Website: crate-barrel
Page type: newsletter-management
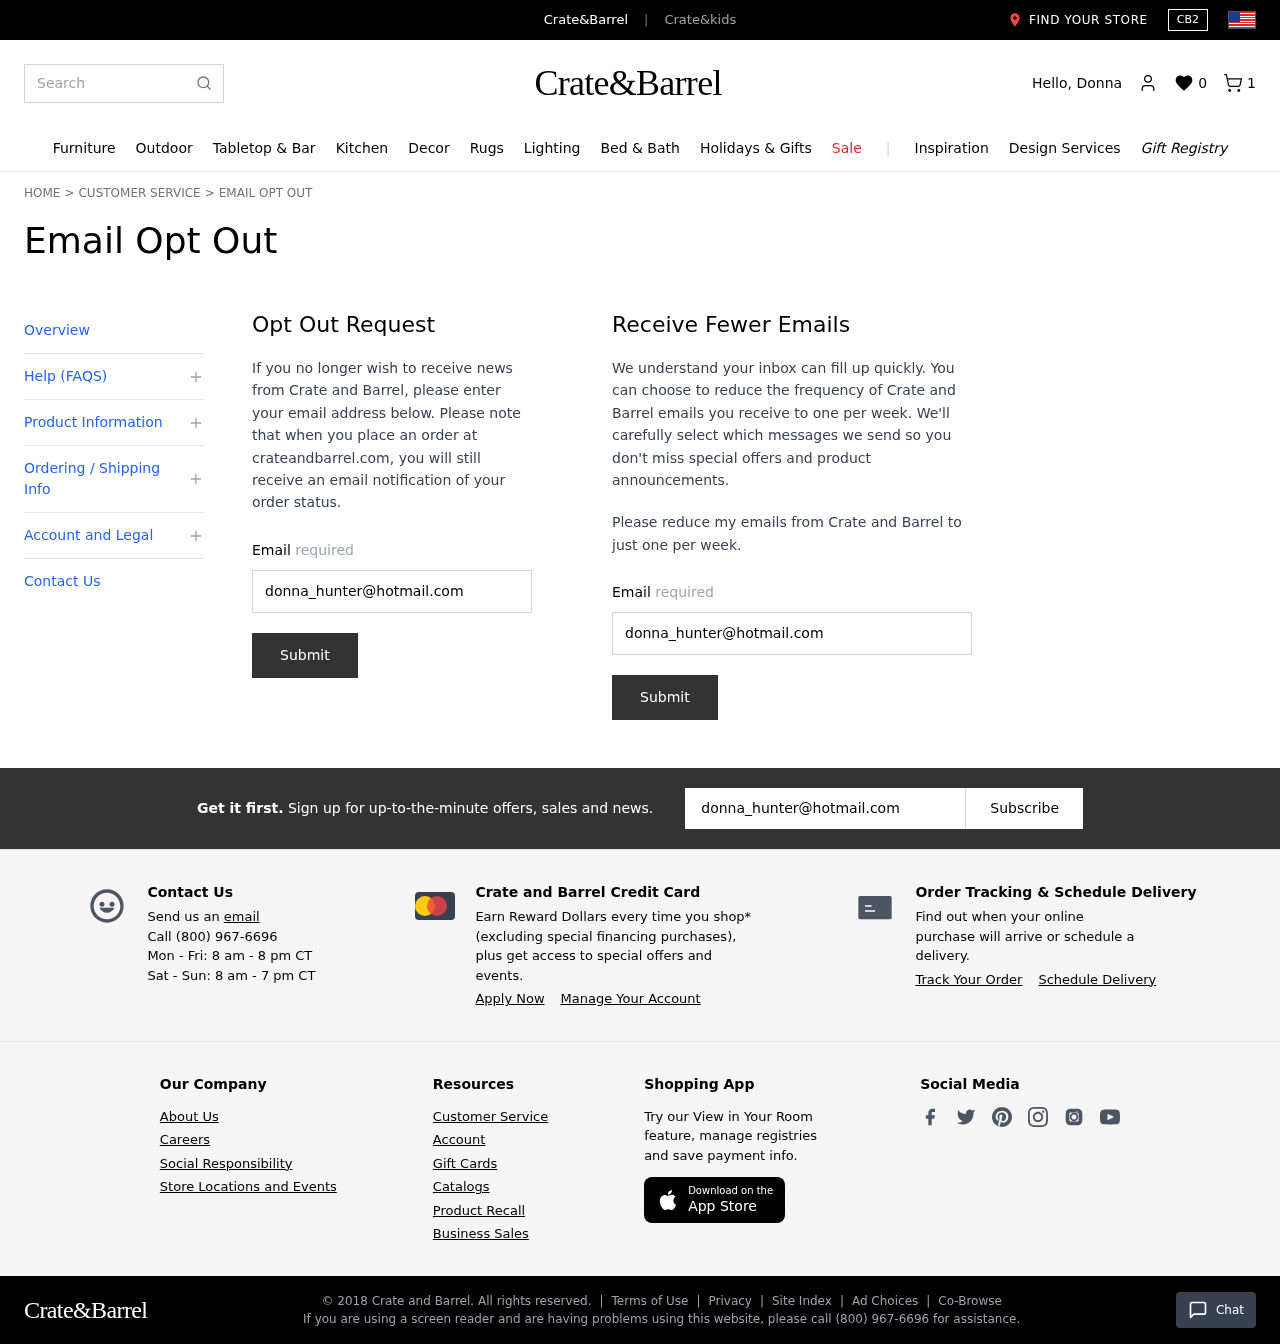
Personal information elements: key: PII_EMAIL
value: donna_hunter@hotmail.com
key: PII_EMAIL2
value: donna_hunter@hotmail.com
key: PII_EMAIL3
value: donna_hunter@hotmail.com
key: PII_FIRSTNAME
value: Donna
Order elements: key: ORDER_NUM_ITEMS
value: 1
Search elements: key: HEADER_SEARCH
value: Search
Other elements: key: WISHLIST_COUNT
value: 0